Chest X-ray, PA view. Patient: 66 years old, sex M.
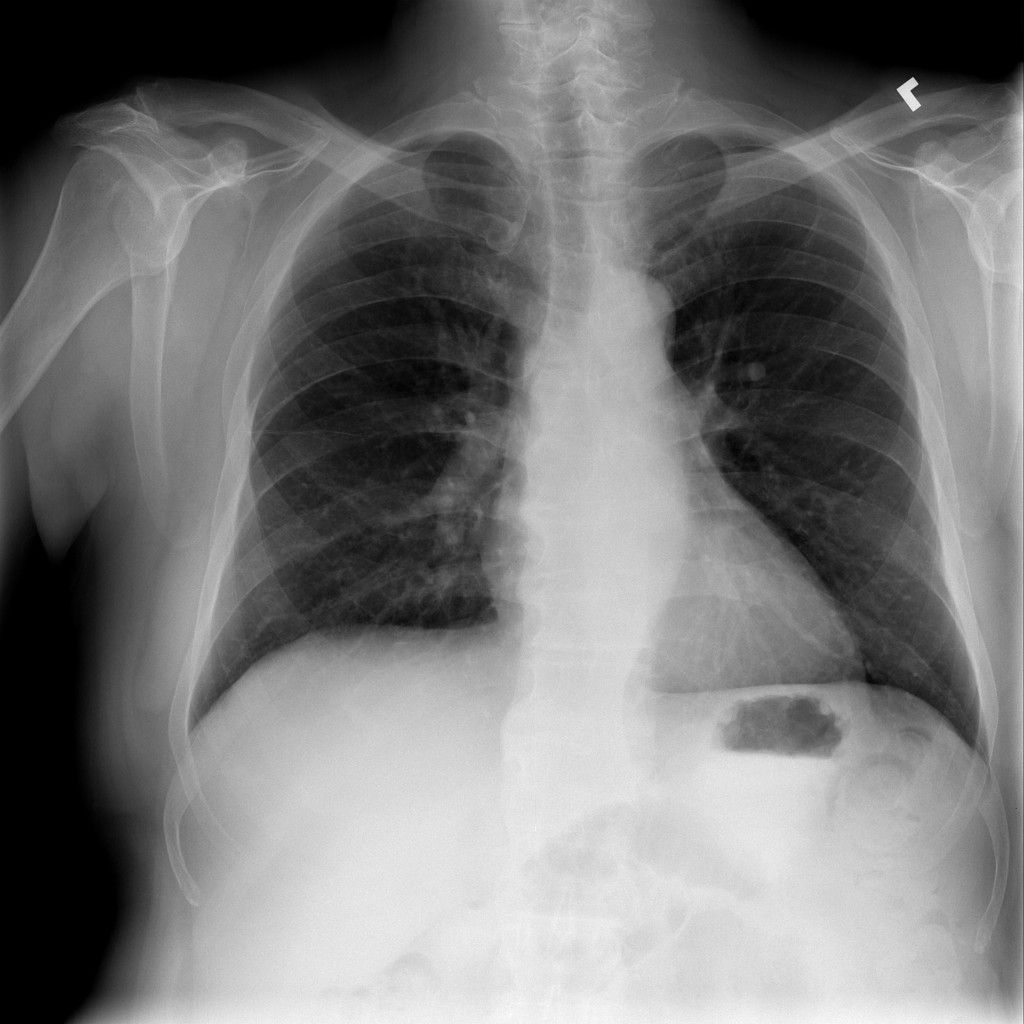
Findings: No Finding